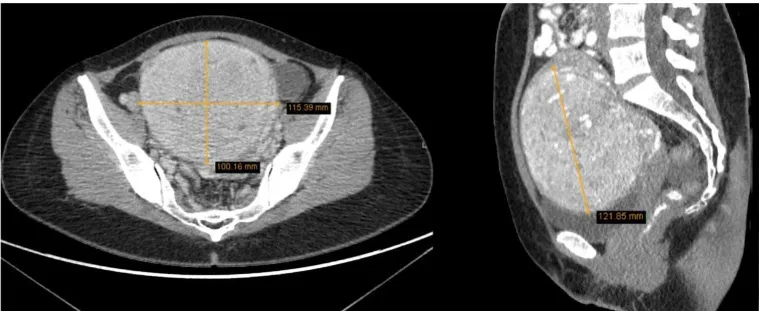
The tumor measured 10.0 x 11.5 x 12.2 cm, displacing surrounding structures but has not metastasized (2022 CT scan).
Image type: radiology (ct)